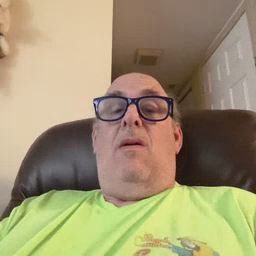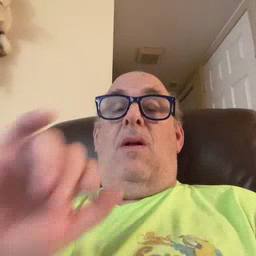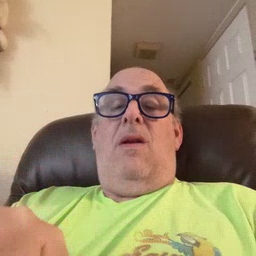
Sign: that